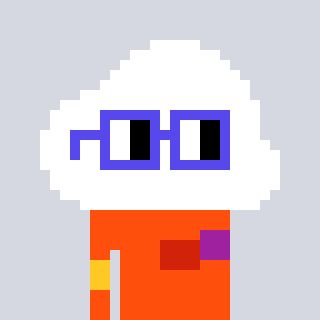
a pixel art character with square blue glasses, a cloud-shaped head and a orange-colored body on a cool background